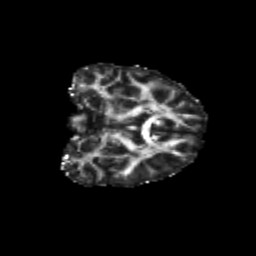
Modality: FA
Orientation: coronal
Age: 13
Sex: female
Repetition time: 9.4 s
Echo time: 0.089 s